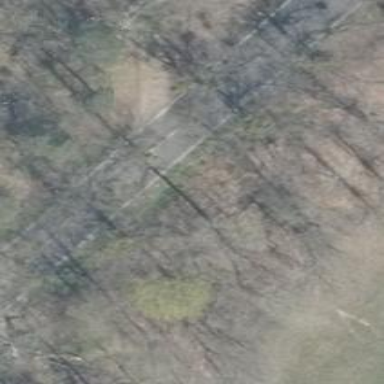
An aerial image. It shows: Secondary road with asphalt surface.